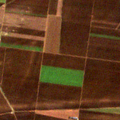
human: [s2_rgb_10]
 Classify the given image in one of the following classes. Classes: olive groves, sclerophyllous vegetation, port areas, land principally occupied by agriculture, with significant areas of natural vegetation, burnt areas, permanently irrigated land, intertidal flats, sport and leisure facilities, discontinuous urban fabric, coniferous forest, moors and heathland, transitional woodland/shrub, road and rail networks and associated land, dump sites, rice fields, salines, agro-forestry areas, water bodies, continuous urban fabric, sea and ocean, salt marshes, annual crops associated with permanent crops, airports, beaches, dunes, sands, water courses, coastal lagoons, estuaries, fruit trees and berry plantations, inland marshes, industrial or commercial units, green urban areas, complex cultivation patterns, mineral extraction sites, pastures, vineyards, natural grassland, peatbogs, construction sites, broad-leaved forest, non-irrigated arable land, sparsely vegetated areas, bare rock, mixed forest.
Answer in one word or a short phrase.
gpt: non-irrigated arable land